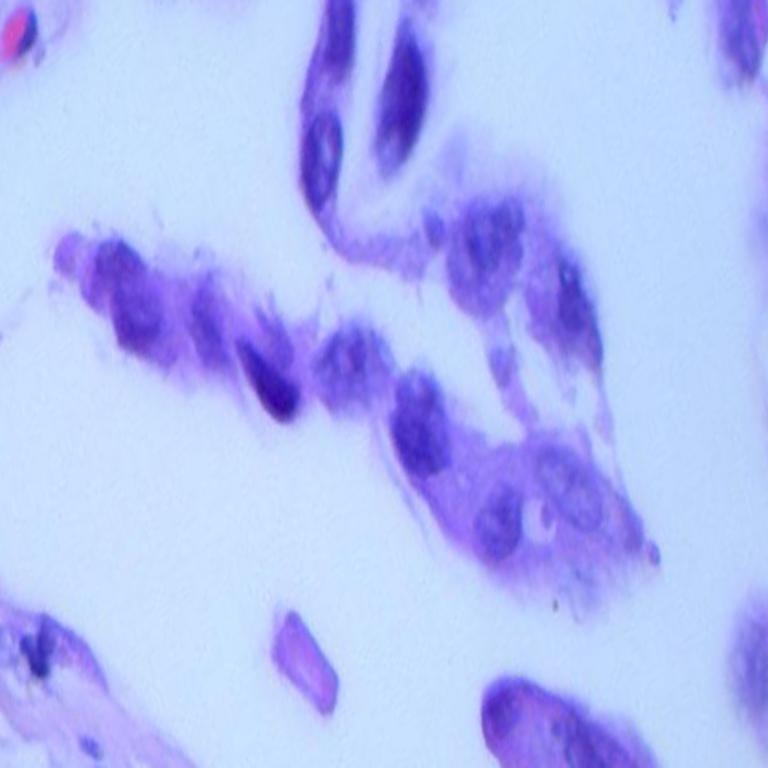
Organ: lung
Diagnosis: adenocarcinomas